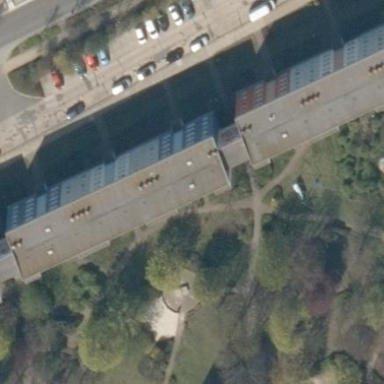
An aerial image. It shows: Flat-roofed apartment building.